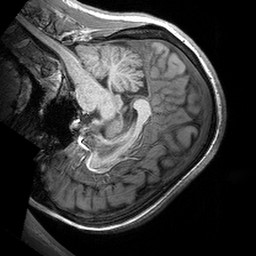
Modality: T1w
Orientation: sagittal
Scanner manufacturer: siemens
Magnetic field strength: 3 T
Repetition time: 2.53 s
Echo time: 0.00288 s